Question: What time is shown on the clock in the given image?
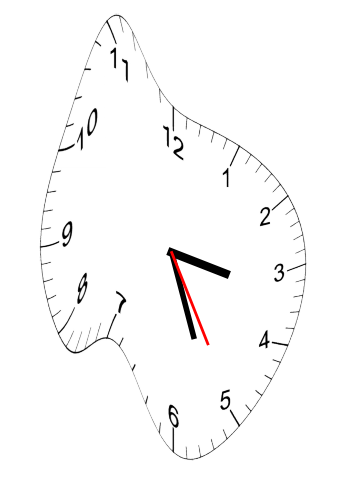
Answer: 03:26:25